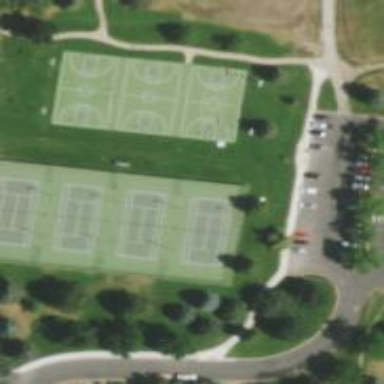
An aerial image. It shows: Tennis court surrounded by fence.